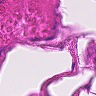
Metastatic tissue present: no